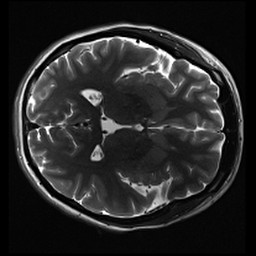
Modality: inplaneT2
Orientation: axial